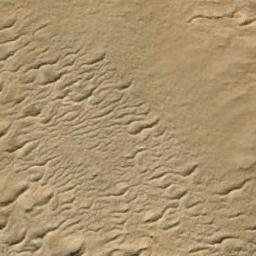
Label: desert